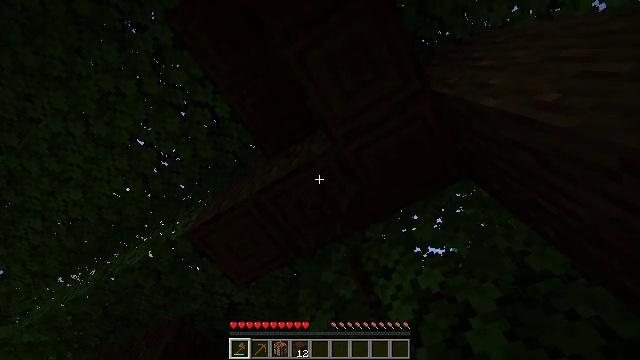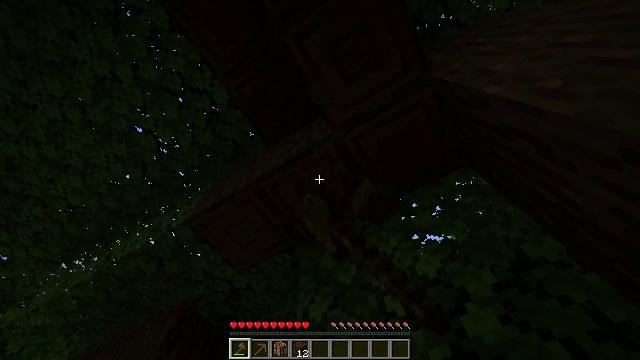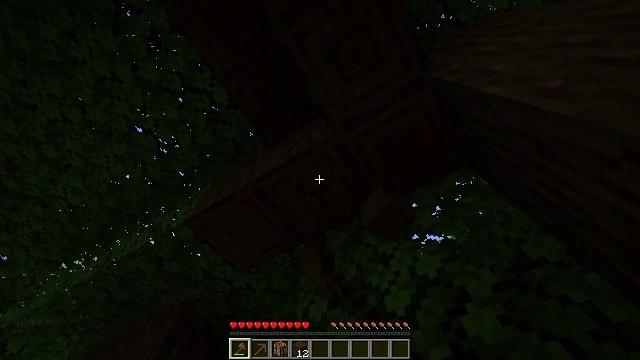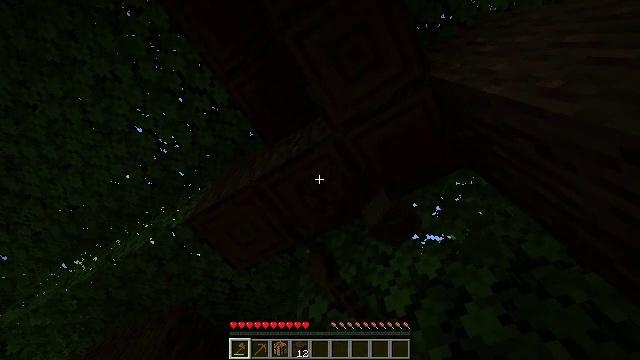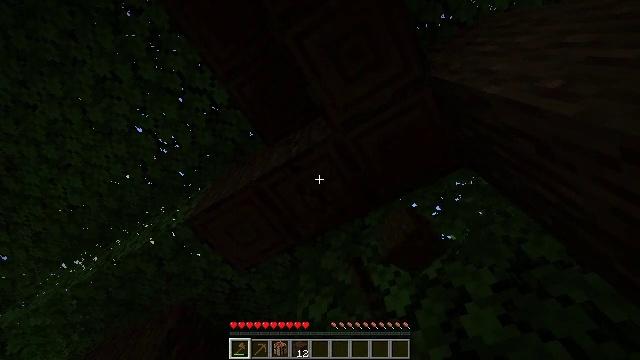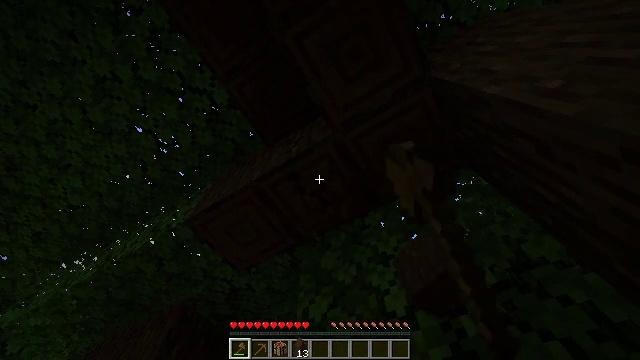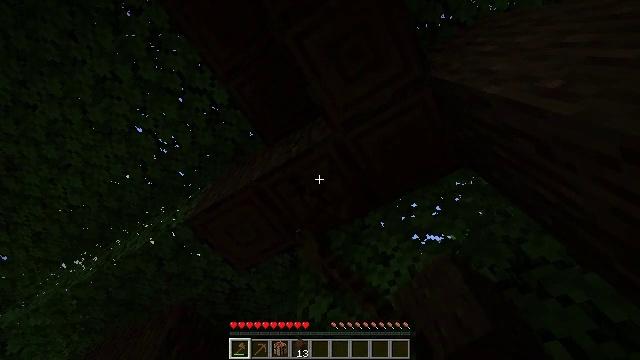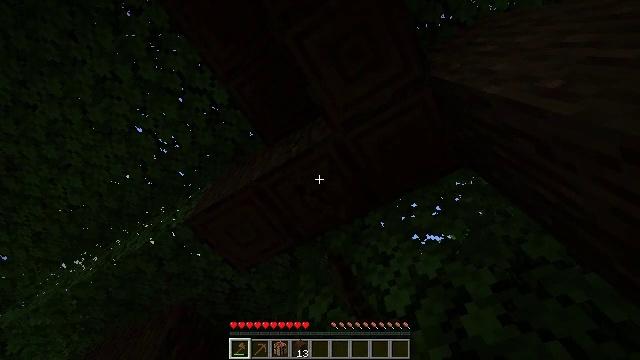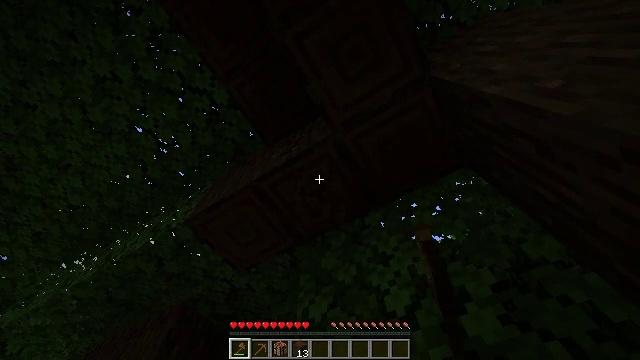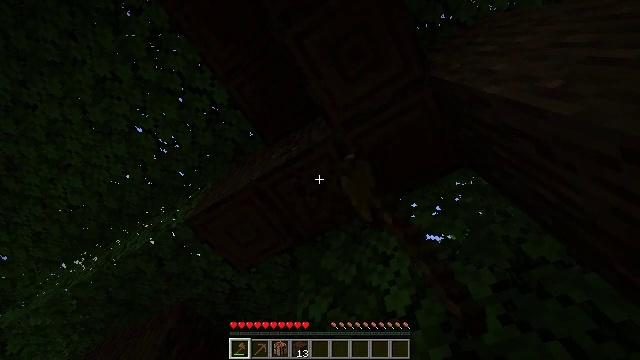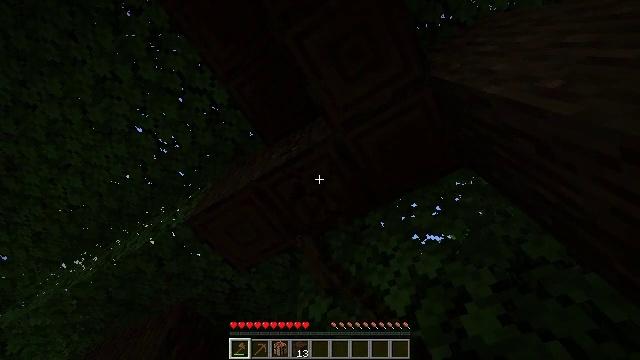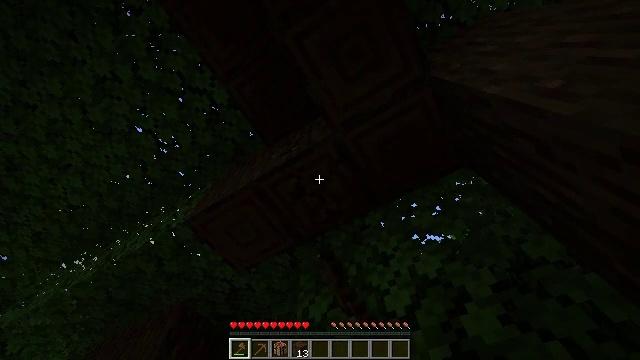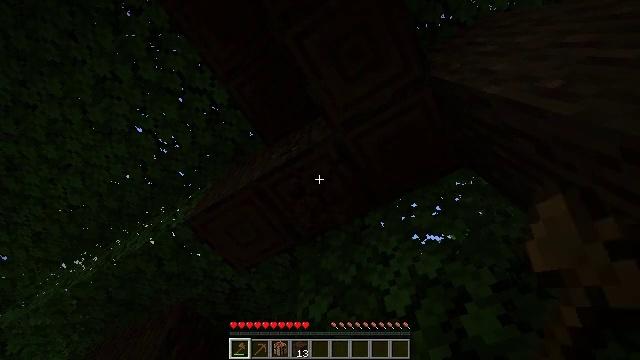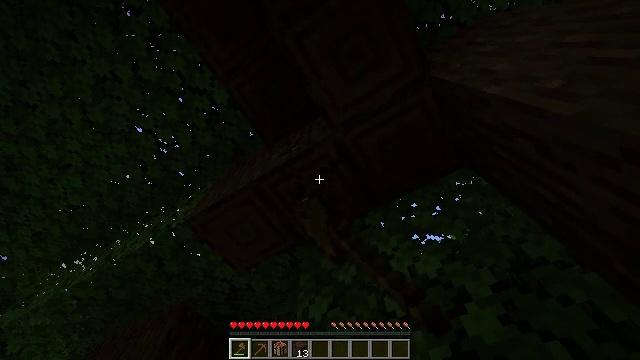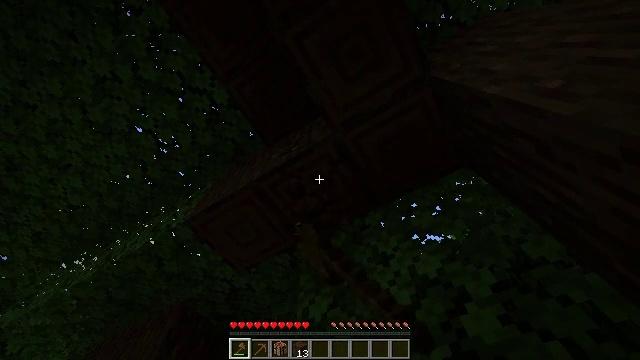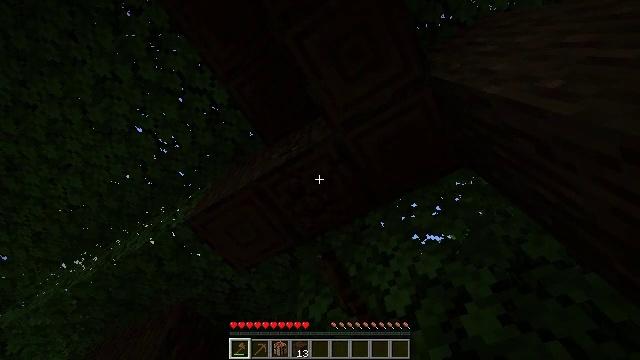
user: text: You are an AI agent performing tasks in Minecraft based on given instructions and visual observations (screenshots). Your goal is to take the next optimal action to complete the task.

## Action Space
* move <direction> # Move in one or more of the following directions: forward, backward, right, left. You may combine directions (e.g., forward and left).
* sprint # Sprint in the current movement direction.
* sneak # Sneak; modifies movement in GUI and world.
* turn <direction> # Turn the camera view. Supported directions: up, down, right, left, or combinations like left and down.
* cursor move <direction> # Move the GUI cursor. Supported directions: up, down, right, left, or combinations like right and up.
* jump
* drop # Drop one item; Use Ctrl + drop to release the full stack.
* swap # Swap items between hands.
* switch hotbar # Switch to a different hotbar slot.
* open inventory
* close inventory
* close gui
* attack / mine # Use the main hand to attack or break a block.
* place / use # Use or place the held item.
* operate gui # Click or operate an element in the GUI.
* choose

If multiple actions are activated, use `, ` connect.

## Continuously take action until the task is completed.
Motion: motion action
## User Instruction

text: Mine the dark oak log from a tree.
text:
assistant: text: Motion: turn down, attack / mine
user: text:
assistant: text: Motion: attack / mine
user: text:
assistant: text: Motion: attack / mine
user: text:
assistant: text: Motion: attack / mine
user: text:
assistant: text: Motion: attack / mine
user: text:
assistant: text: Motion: attack / mine
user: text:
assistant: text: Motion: attack / mine
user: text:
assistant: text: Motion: attack / mine
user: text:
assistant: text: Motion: attack / mine
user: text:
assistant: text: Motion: attack / mine
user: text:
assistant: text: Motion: attack / mine
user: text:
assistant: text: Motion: attack / mine
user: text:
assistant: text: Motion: attack / mine
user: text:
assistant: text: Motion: attack / mine
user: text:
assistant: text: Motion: attack / mine
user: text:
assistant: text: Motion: attack / mine
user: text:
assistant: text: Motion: turn left, attack / mine
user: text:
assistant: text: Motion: turn down, attack / mine
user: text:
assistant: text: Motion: attack / mine
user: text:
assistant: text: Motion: attack / mine
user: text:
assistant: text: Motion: attack / mine
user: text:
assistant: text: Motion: attack / mine
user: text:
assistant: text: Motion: attack / mine
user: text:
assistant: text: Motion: attack / mine
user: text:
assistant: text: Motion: attack / mine
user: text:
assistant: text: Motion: attack / mine
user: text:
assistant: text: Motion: turn left and down, attack / mine
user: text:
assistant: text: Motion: turn left and down, attack / mine
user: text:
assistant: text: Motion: turn left and down, attack / mine
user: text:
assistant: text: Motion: turn left and down, attack / mine